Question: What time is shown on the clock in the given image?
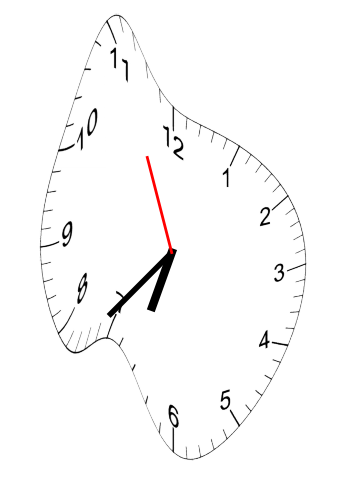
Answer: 06:36:56